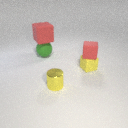
large green rubber sphere behind small yellow metal cylinder